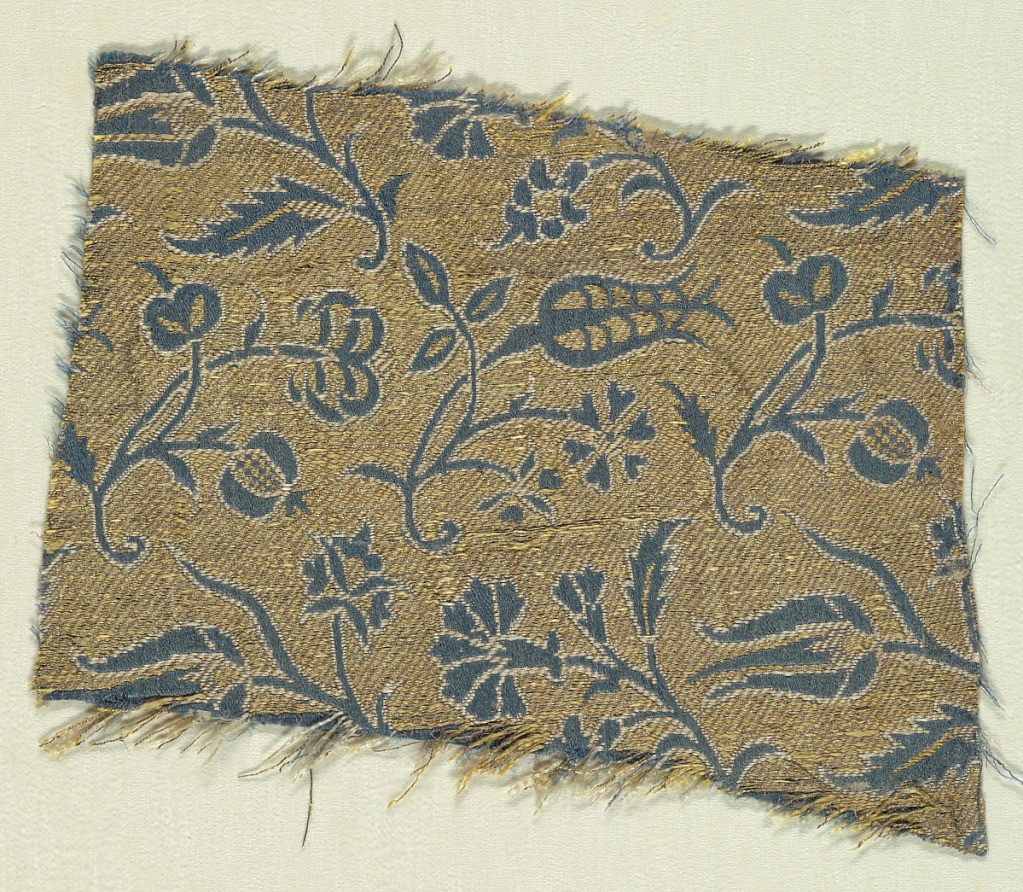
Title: Fragment
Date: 17th century
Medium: silk, metallic thread Technique: plain compound satin weave
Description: Fragment has a ground of gold twill, nearly worn away, with a design of slender sprays of carnations and lilies arranged in horizontal rows turning alternately left and right, in blue satin outlined by extra white silk weft.